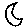
Label: moon